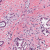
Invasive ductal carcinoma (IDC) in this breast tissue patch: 1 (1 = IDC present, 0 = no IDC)